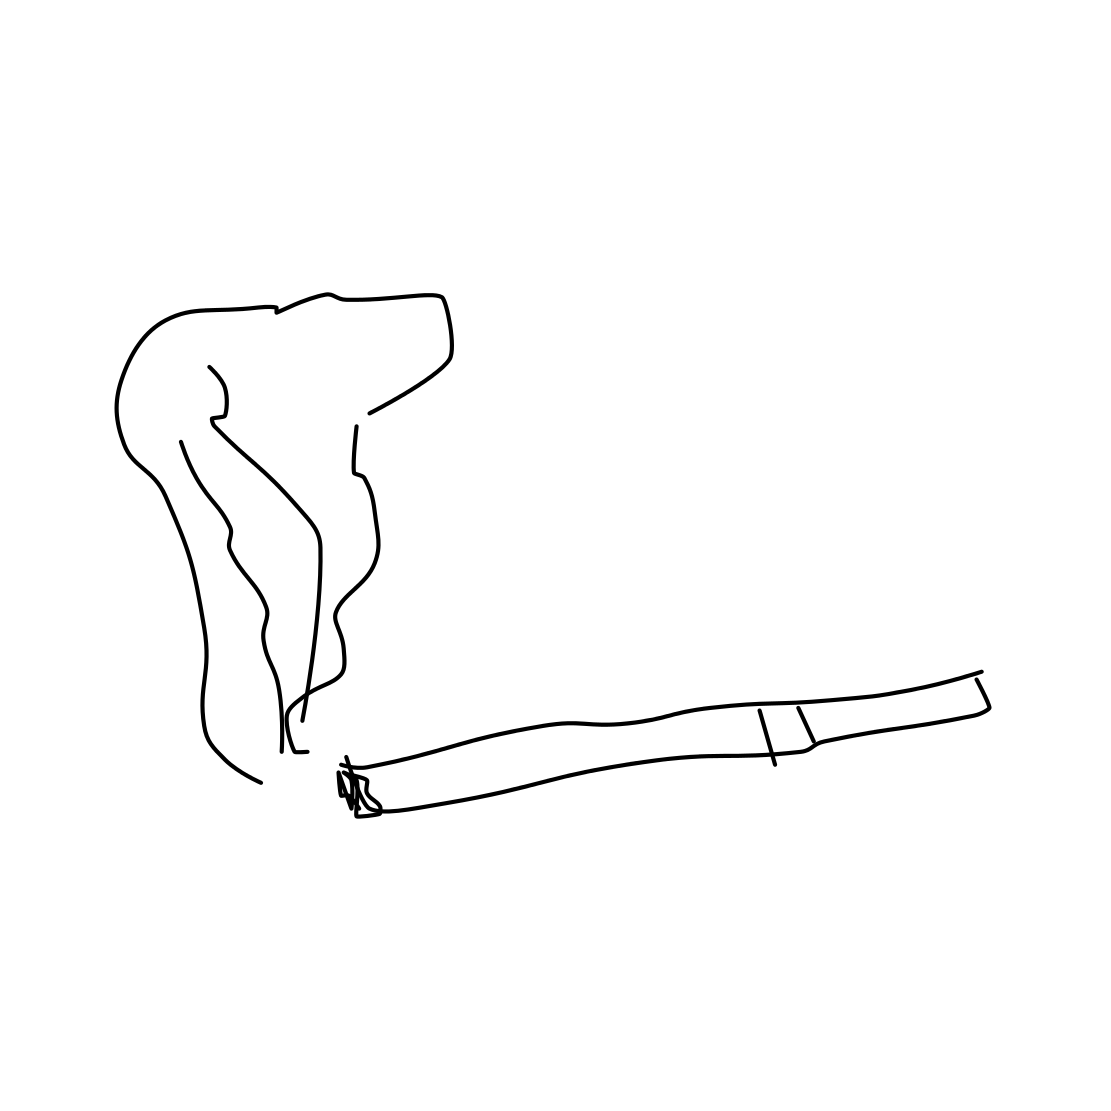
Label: cigarette